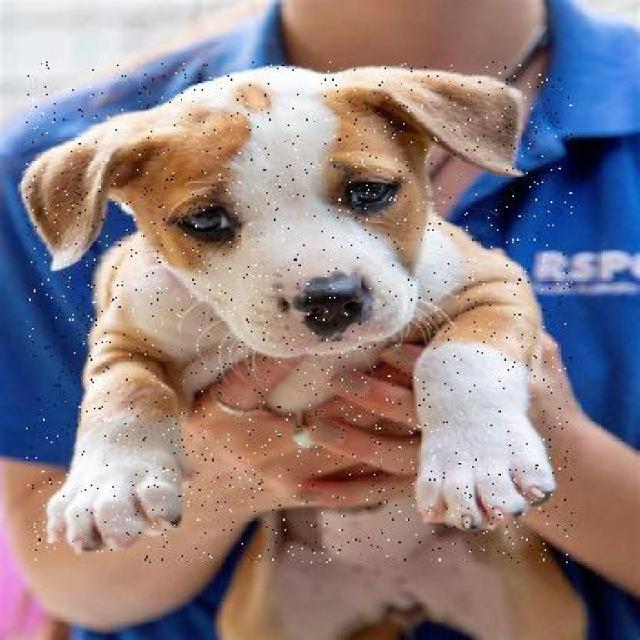
Healthy canine skin — no visible lesions, inflammation, or abnormalities. The skin and coat appear normal.